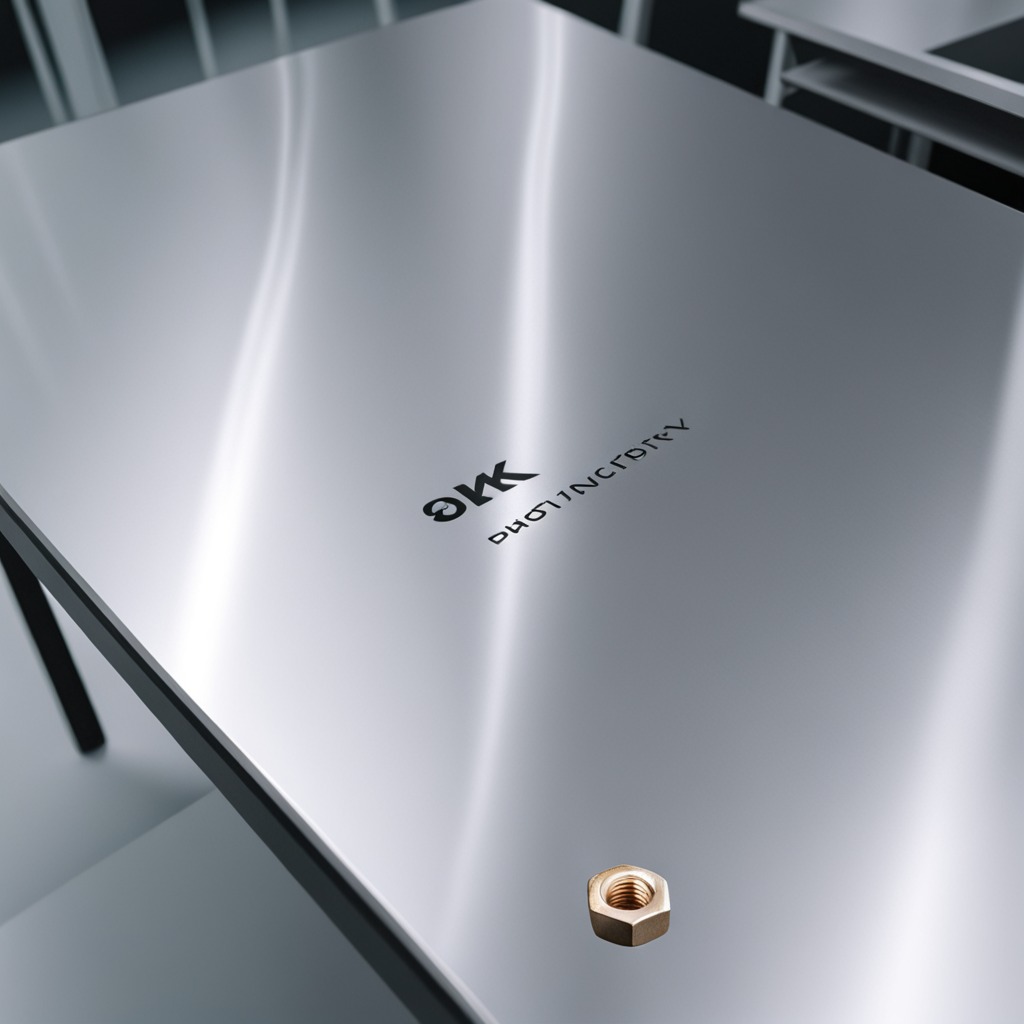
A metal nut is lying on a stainless steel table in a high-end prototyping lab.